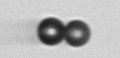
Label: bead